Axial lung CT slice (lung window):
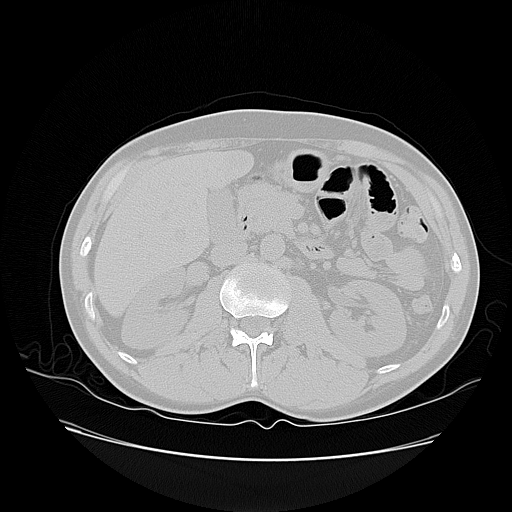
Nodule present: no